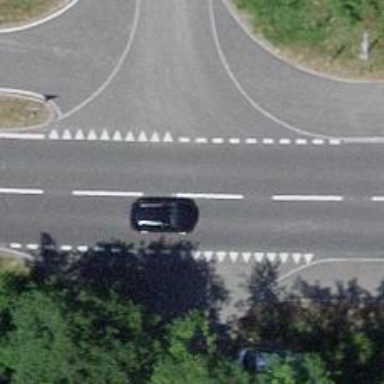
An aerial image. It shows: Secondary road with asphalt surface. The sidewalk on the right also has asphalt surface.